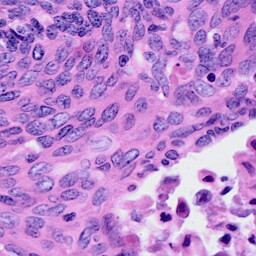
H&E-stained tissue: Cervix